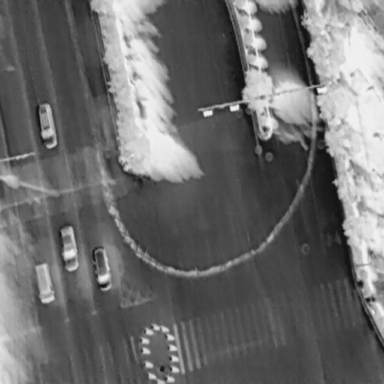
There are four Cars in the infrared image.